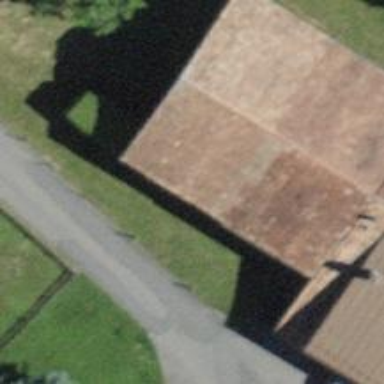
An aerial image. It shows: Rural barn.